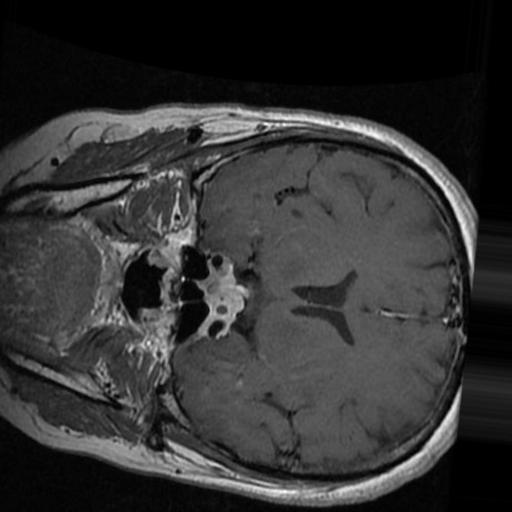
Label: brain_tumor